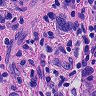
Metastatic tissue present: yes